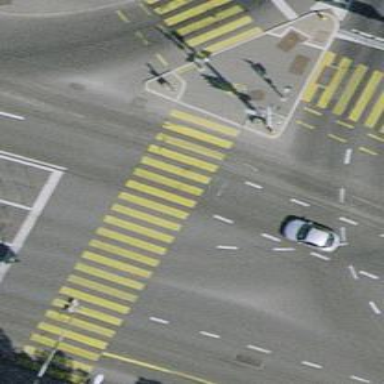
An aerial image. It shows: Crossing with traffic signals.